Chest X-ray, PA view. Patient: 53 years old, sex F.
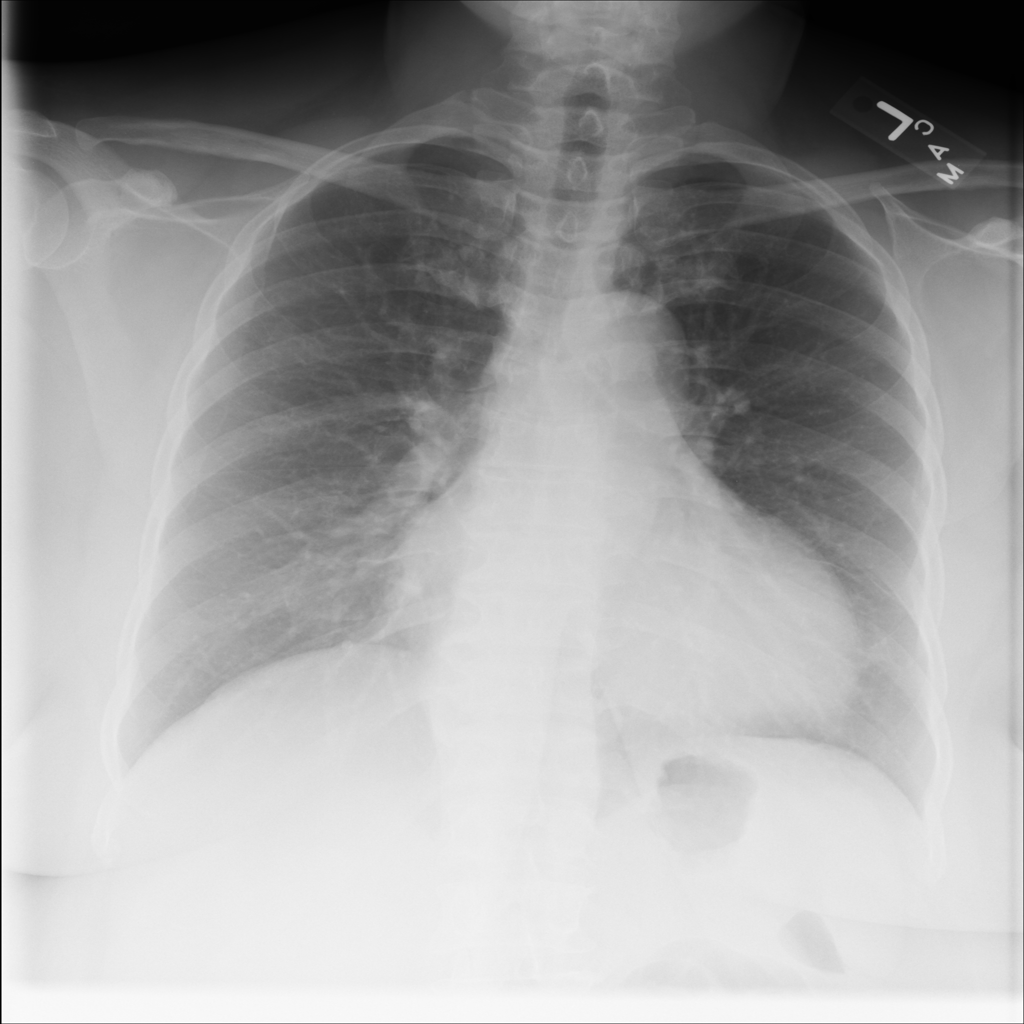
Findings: Cardiomegaly